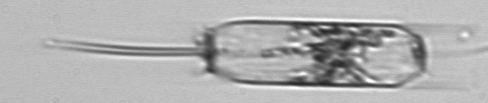
Label: Ditylum_brightwellii